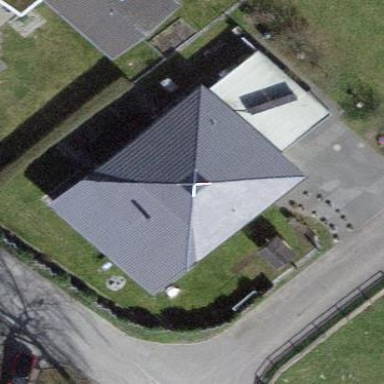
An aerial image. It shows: Building with tile roof.